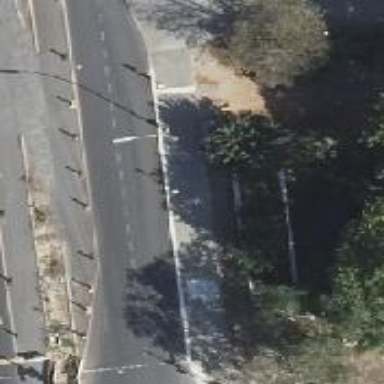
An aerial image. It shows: Sidewalk bridge over footway road.